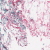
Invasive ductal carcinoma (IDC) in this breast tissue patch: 0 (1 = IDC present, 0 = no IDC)